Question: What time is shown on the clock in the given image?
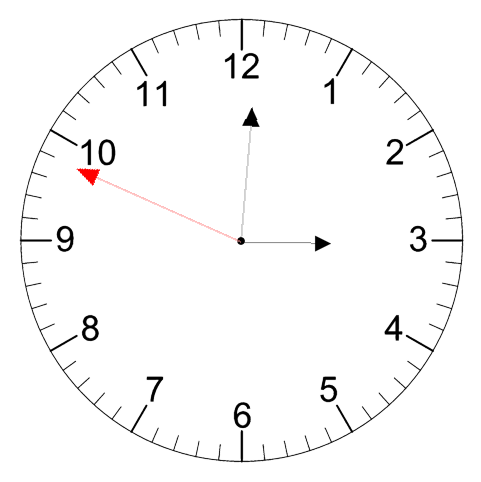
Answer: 03:00:49